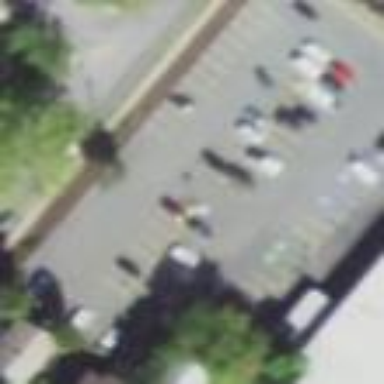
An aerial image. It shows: Parking area with surface.